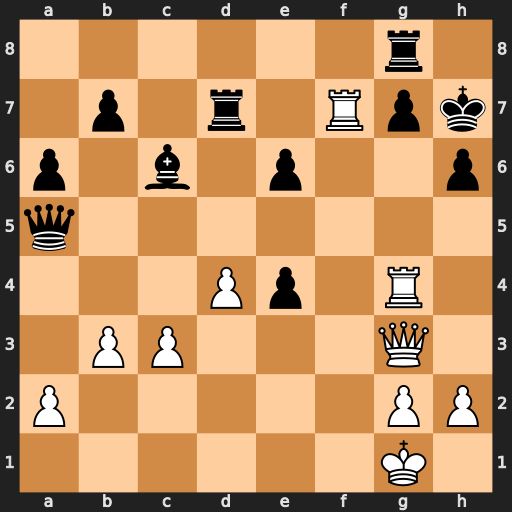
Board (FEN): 6r1/1p1r1Rpk/p1b1p2p/q7/3Pp1R1/1PP3Q1/P5PP/6K1
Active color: w
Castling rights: -
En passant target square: -
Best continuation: Rgxg7+ Rxg7 Qxg7#